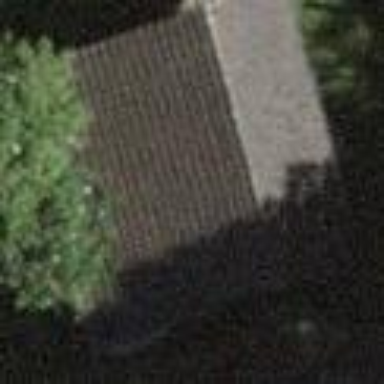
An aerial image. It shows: Barn.